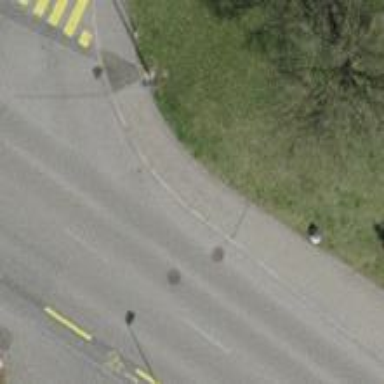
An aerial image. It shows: Asphalt sidewalk along the footway.